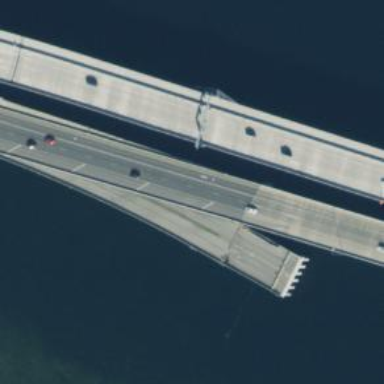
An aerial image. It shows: Asphalt surface bridge. It is historic motorway.